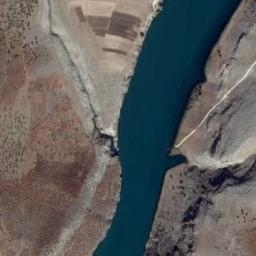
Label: river